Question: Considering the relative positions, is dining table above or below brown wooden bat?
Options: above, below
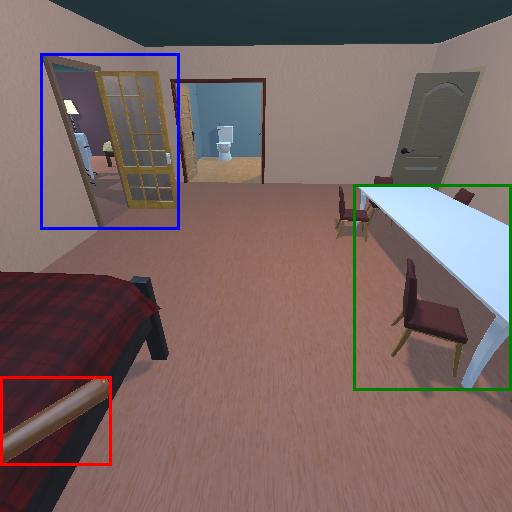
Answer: above